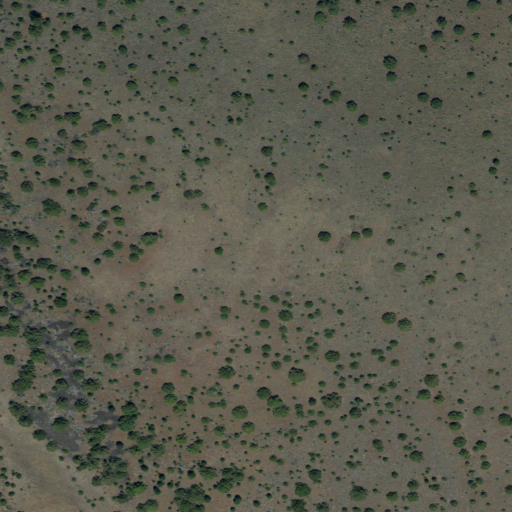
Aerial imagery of mountain in California named Bald Mountain containing shrub and evergreen forest